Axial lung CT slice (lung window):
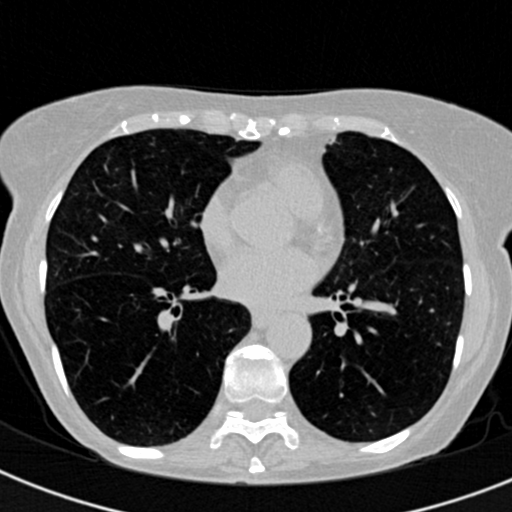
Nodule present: no